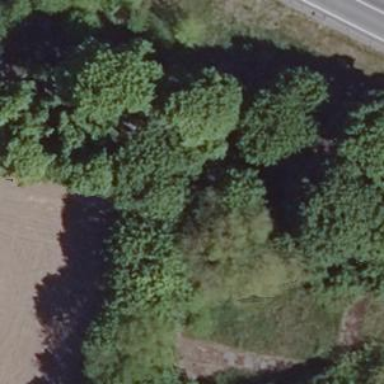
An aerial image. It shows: Row of trees in natural setting.